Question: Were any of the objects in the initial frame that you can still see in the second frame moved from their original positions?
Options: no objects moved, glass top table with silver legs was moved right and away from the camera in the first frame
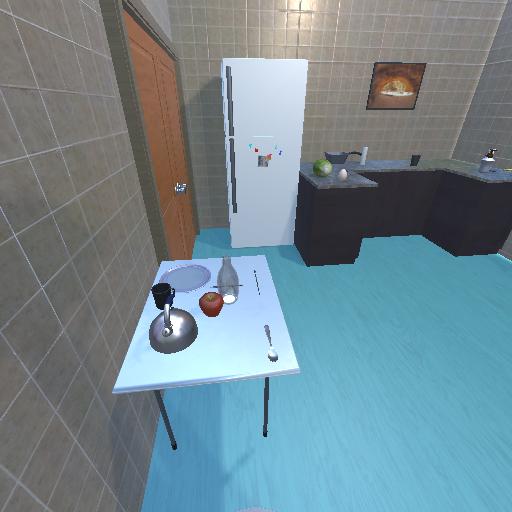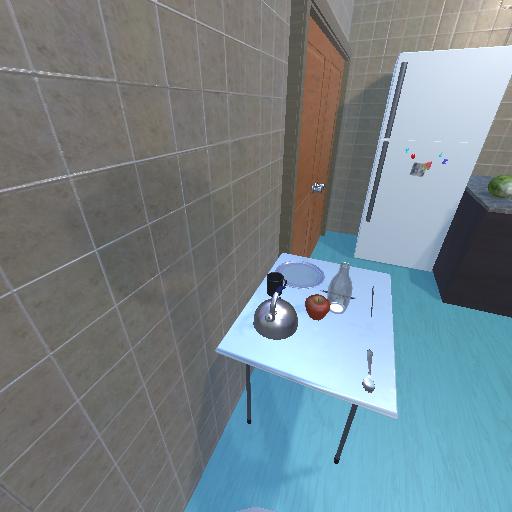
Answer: no objects moved